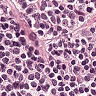
Metastatic tissue present: no